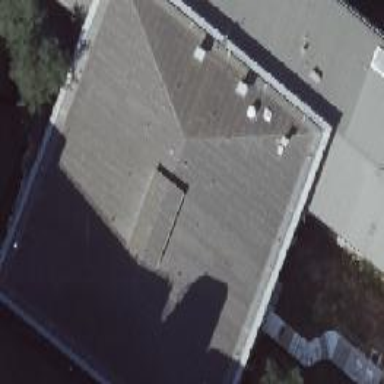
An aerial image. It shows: Building with hipped roof.